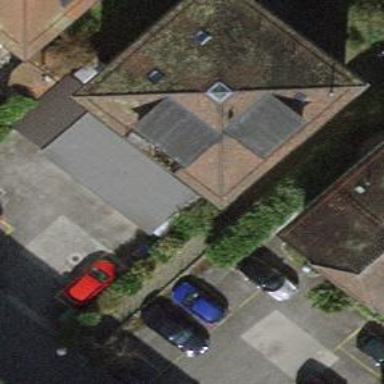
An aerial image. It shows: Group of garages.